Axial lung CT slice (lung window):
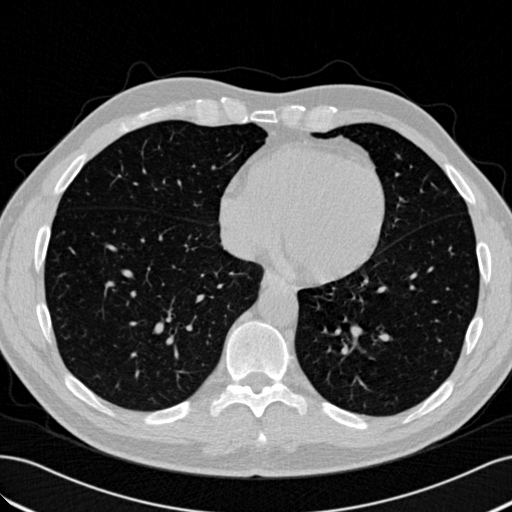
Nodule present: no